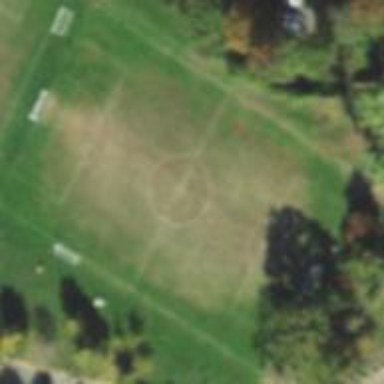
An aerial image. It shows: Soccer pitch for leisure land activities.